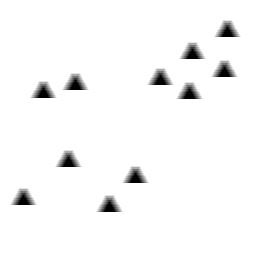
Squares: 0
Triangles: 11
Stars: 0
Total shapes: 11